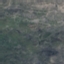
Label: HerbaceousVegetation